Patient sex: M
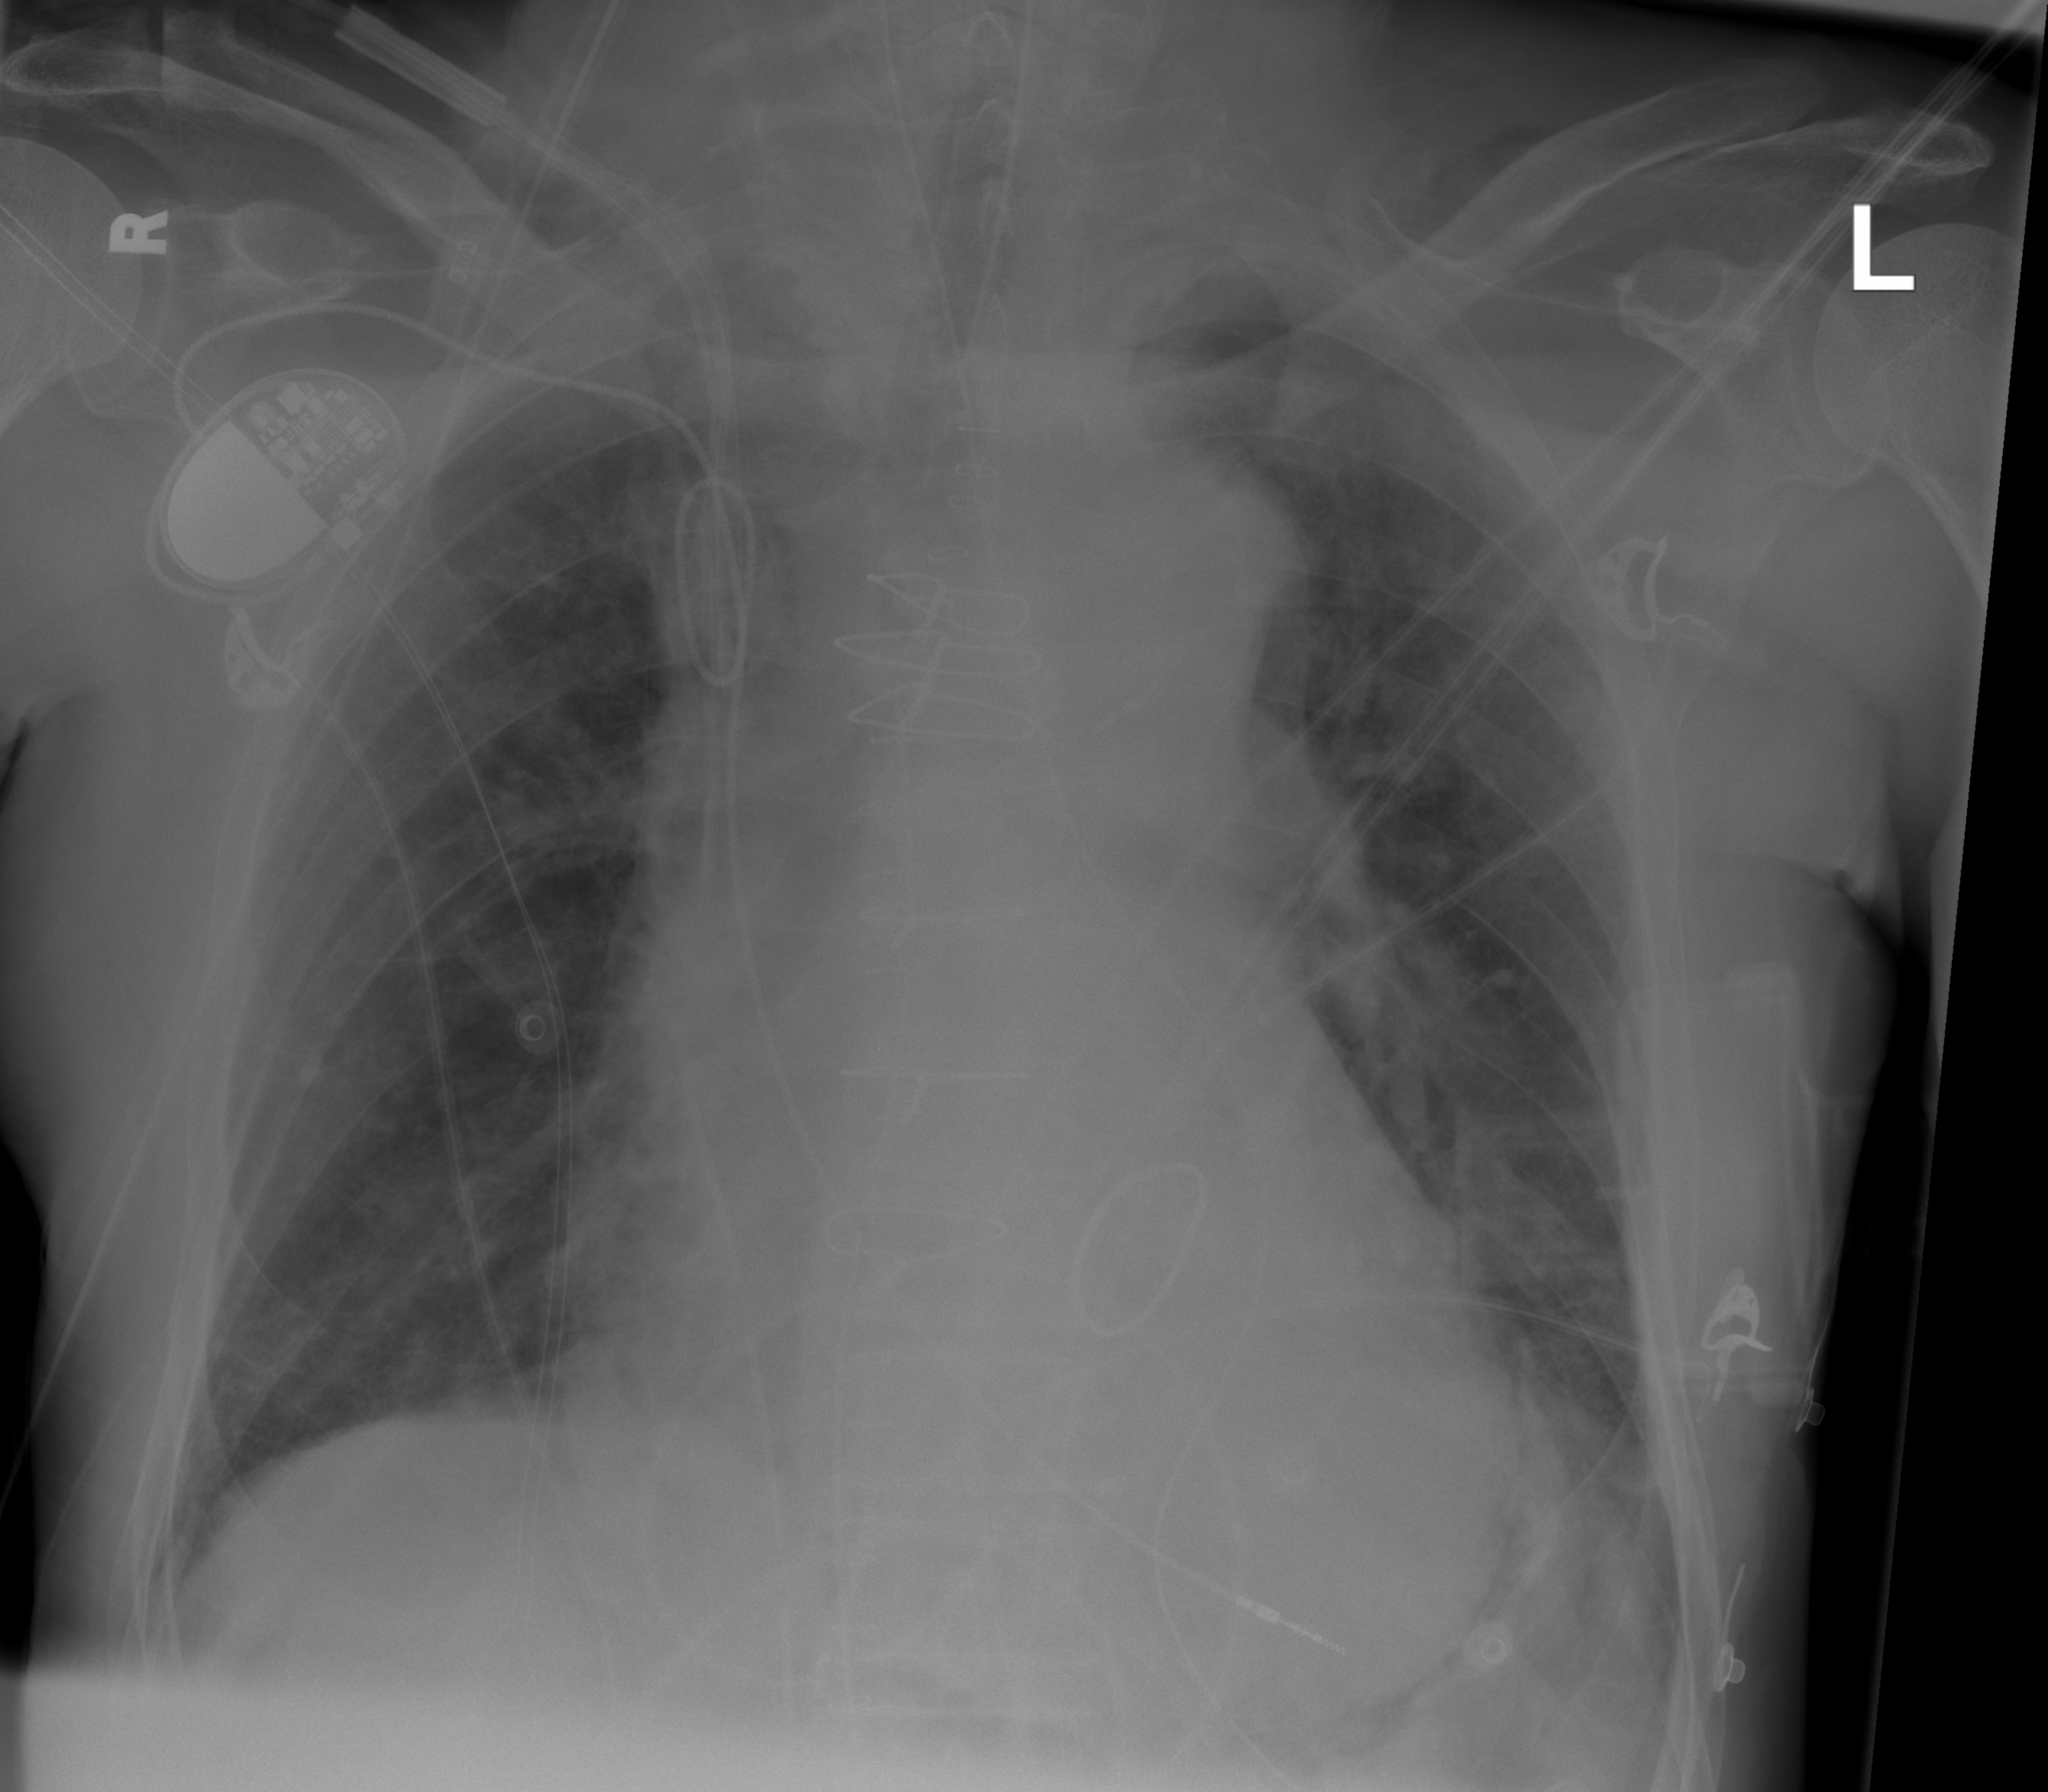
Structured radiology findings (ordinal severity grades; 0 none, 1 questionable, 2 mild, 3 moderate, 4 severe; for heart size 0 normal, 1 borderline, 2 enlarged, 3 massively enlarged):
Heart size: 2
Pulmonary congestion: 2
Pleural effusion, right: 2
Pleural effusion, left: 2
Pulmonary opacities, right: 0
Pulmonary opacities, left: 0
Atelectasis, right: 0
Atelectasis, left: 0